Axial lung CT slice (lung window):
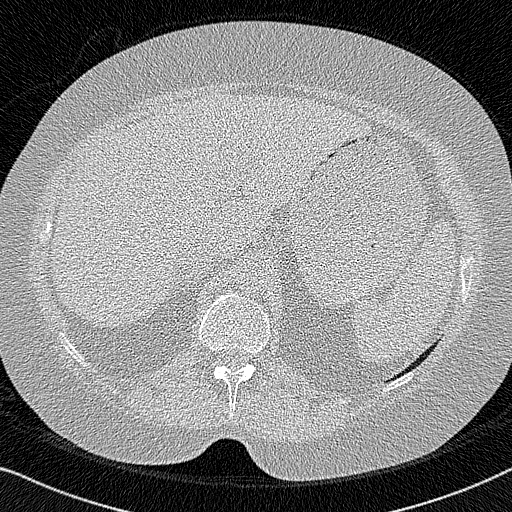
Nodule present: no